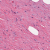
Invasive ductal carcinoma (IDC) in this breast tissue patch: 0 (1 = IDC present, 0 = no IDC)